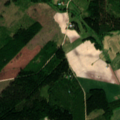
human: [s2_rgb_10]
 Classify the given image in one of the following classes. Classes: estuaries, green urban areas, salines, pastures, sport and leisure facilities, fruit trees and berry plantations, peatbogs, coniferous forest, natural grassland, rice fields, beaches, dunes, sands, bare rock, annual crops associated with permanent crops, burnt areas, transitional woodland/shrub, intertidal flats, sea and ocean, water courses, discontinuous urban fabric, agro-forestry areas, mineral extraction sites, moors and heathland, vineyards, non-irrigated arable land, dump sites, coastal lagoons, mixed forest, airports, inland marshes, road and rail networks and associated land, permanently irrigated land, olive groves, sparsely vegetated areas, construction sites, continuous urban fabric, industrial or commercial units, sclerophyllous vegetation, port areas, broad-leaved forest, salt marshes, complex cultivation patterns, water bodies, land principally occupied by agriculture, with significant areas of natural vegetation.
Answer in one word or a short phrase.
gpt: non-irrigated arable land, coniferous forest, mixed forest, transitional woodland/shrub